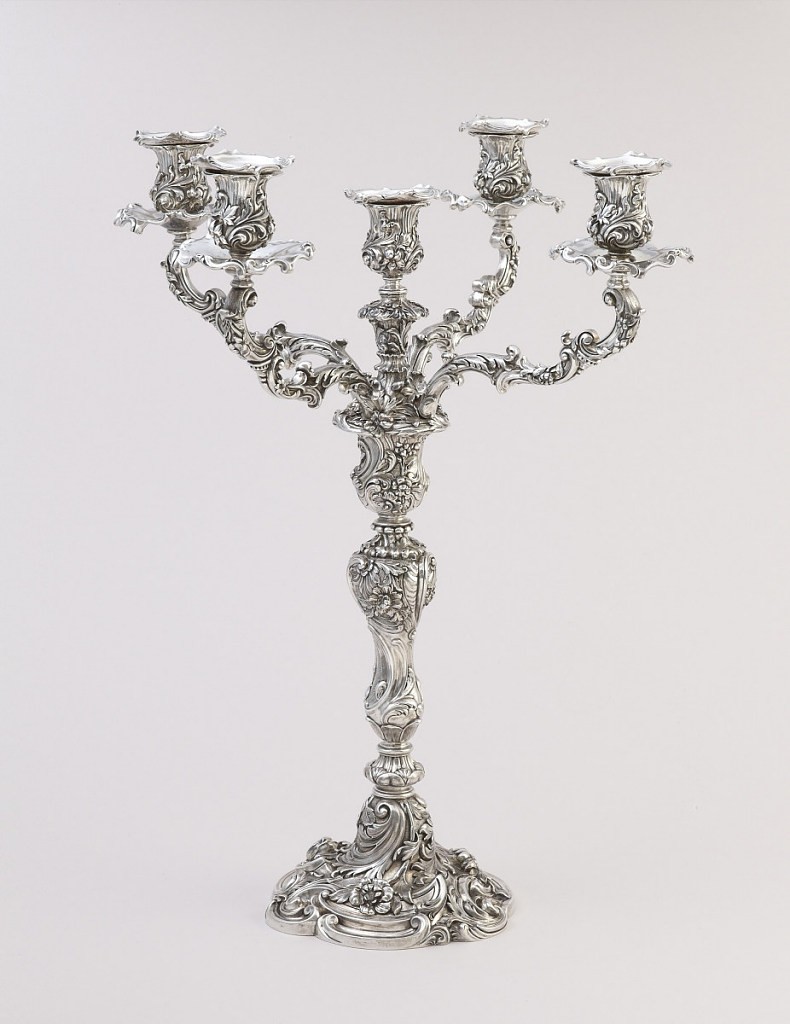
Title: Candelabrum
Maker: Edward Barnard & Sons, English
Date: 1832
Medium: silver
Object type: candelabrum
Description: One of a pair of four-branched candelabrum with central candlestick with supporting baluster stem on tri-lobed spreading foot, allover floral and foliate scroll motifs.